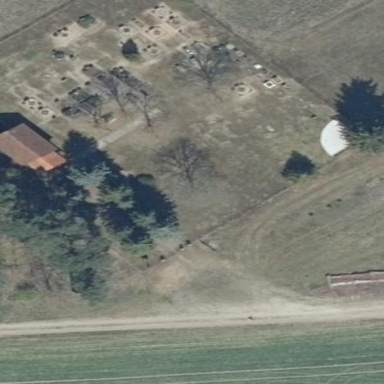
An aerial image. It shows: Cemetery.